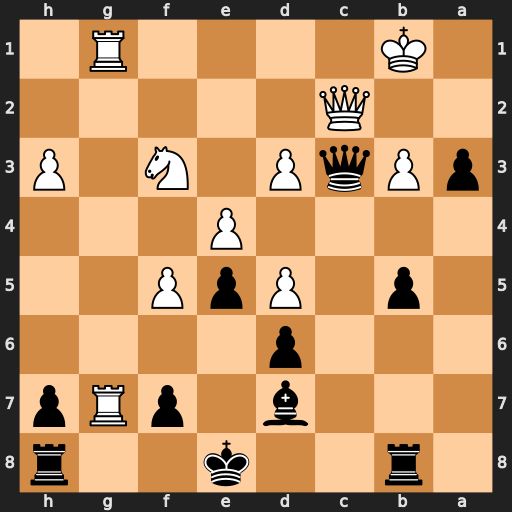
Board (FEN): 1r2k2r/3b1pRp/3p4/1p1PpP2/4P3/pPqP1N1P/2Q5/1K4R1
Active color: b
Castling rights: k
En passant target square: -
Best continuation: a2+ Qxa2 Qxd3+ Qc2 Qxf3 R7g3 Qf4